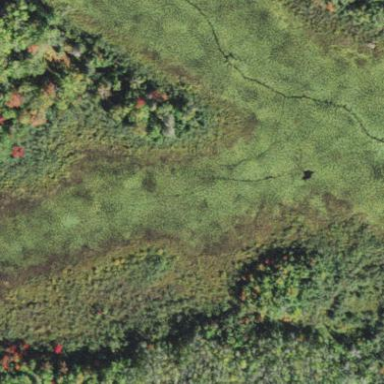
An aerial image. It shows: Wetland area.